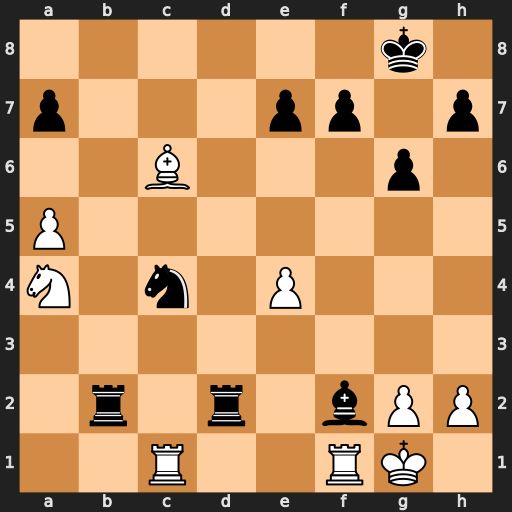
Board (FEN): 6k1/p3pp1p/2B3p1/P7/N1n1P3/8/1r1r1bPP/2R2RK1
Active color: w
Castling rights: -
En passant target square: -
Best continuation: Rxf2 Rxf2 Nxb2 Nxb2 Kxf2 Nd3+ Ke3 Nxc1 Bd5